Field crop: maize
Growth stage: 2
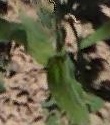
Species: maize